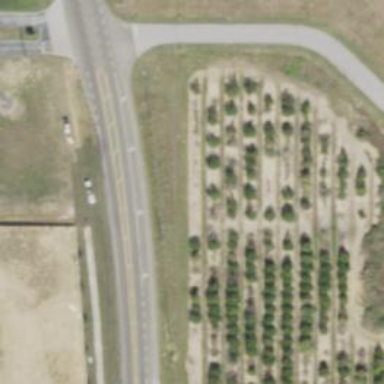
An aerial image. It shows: Abandoned road.